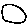
Label: circle